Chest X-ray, AP view. Patient: 62 years old, sex M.
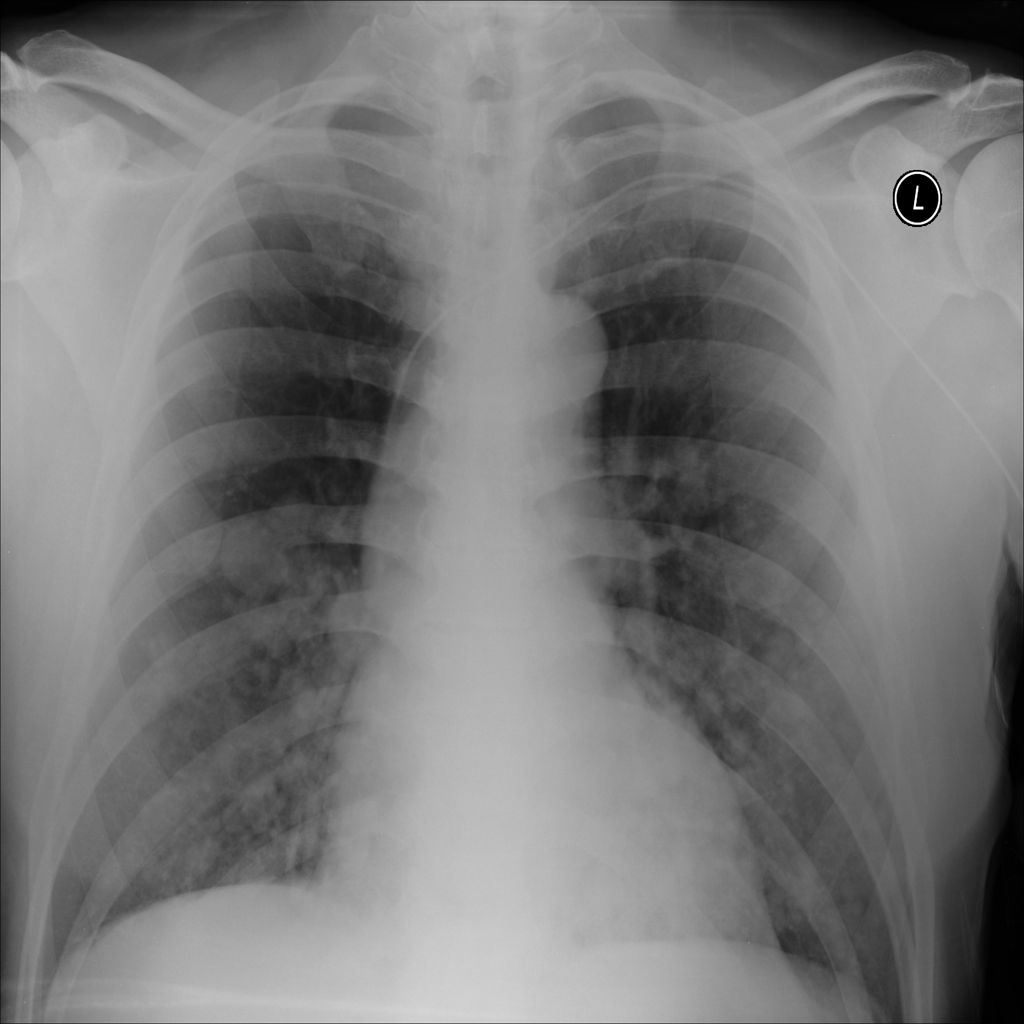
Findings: Nodule